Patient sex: M
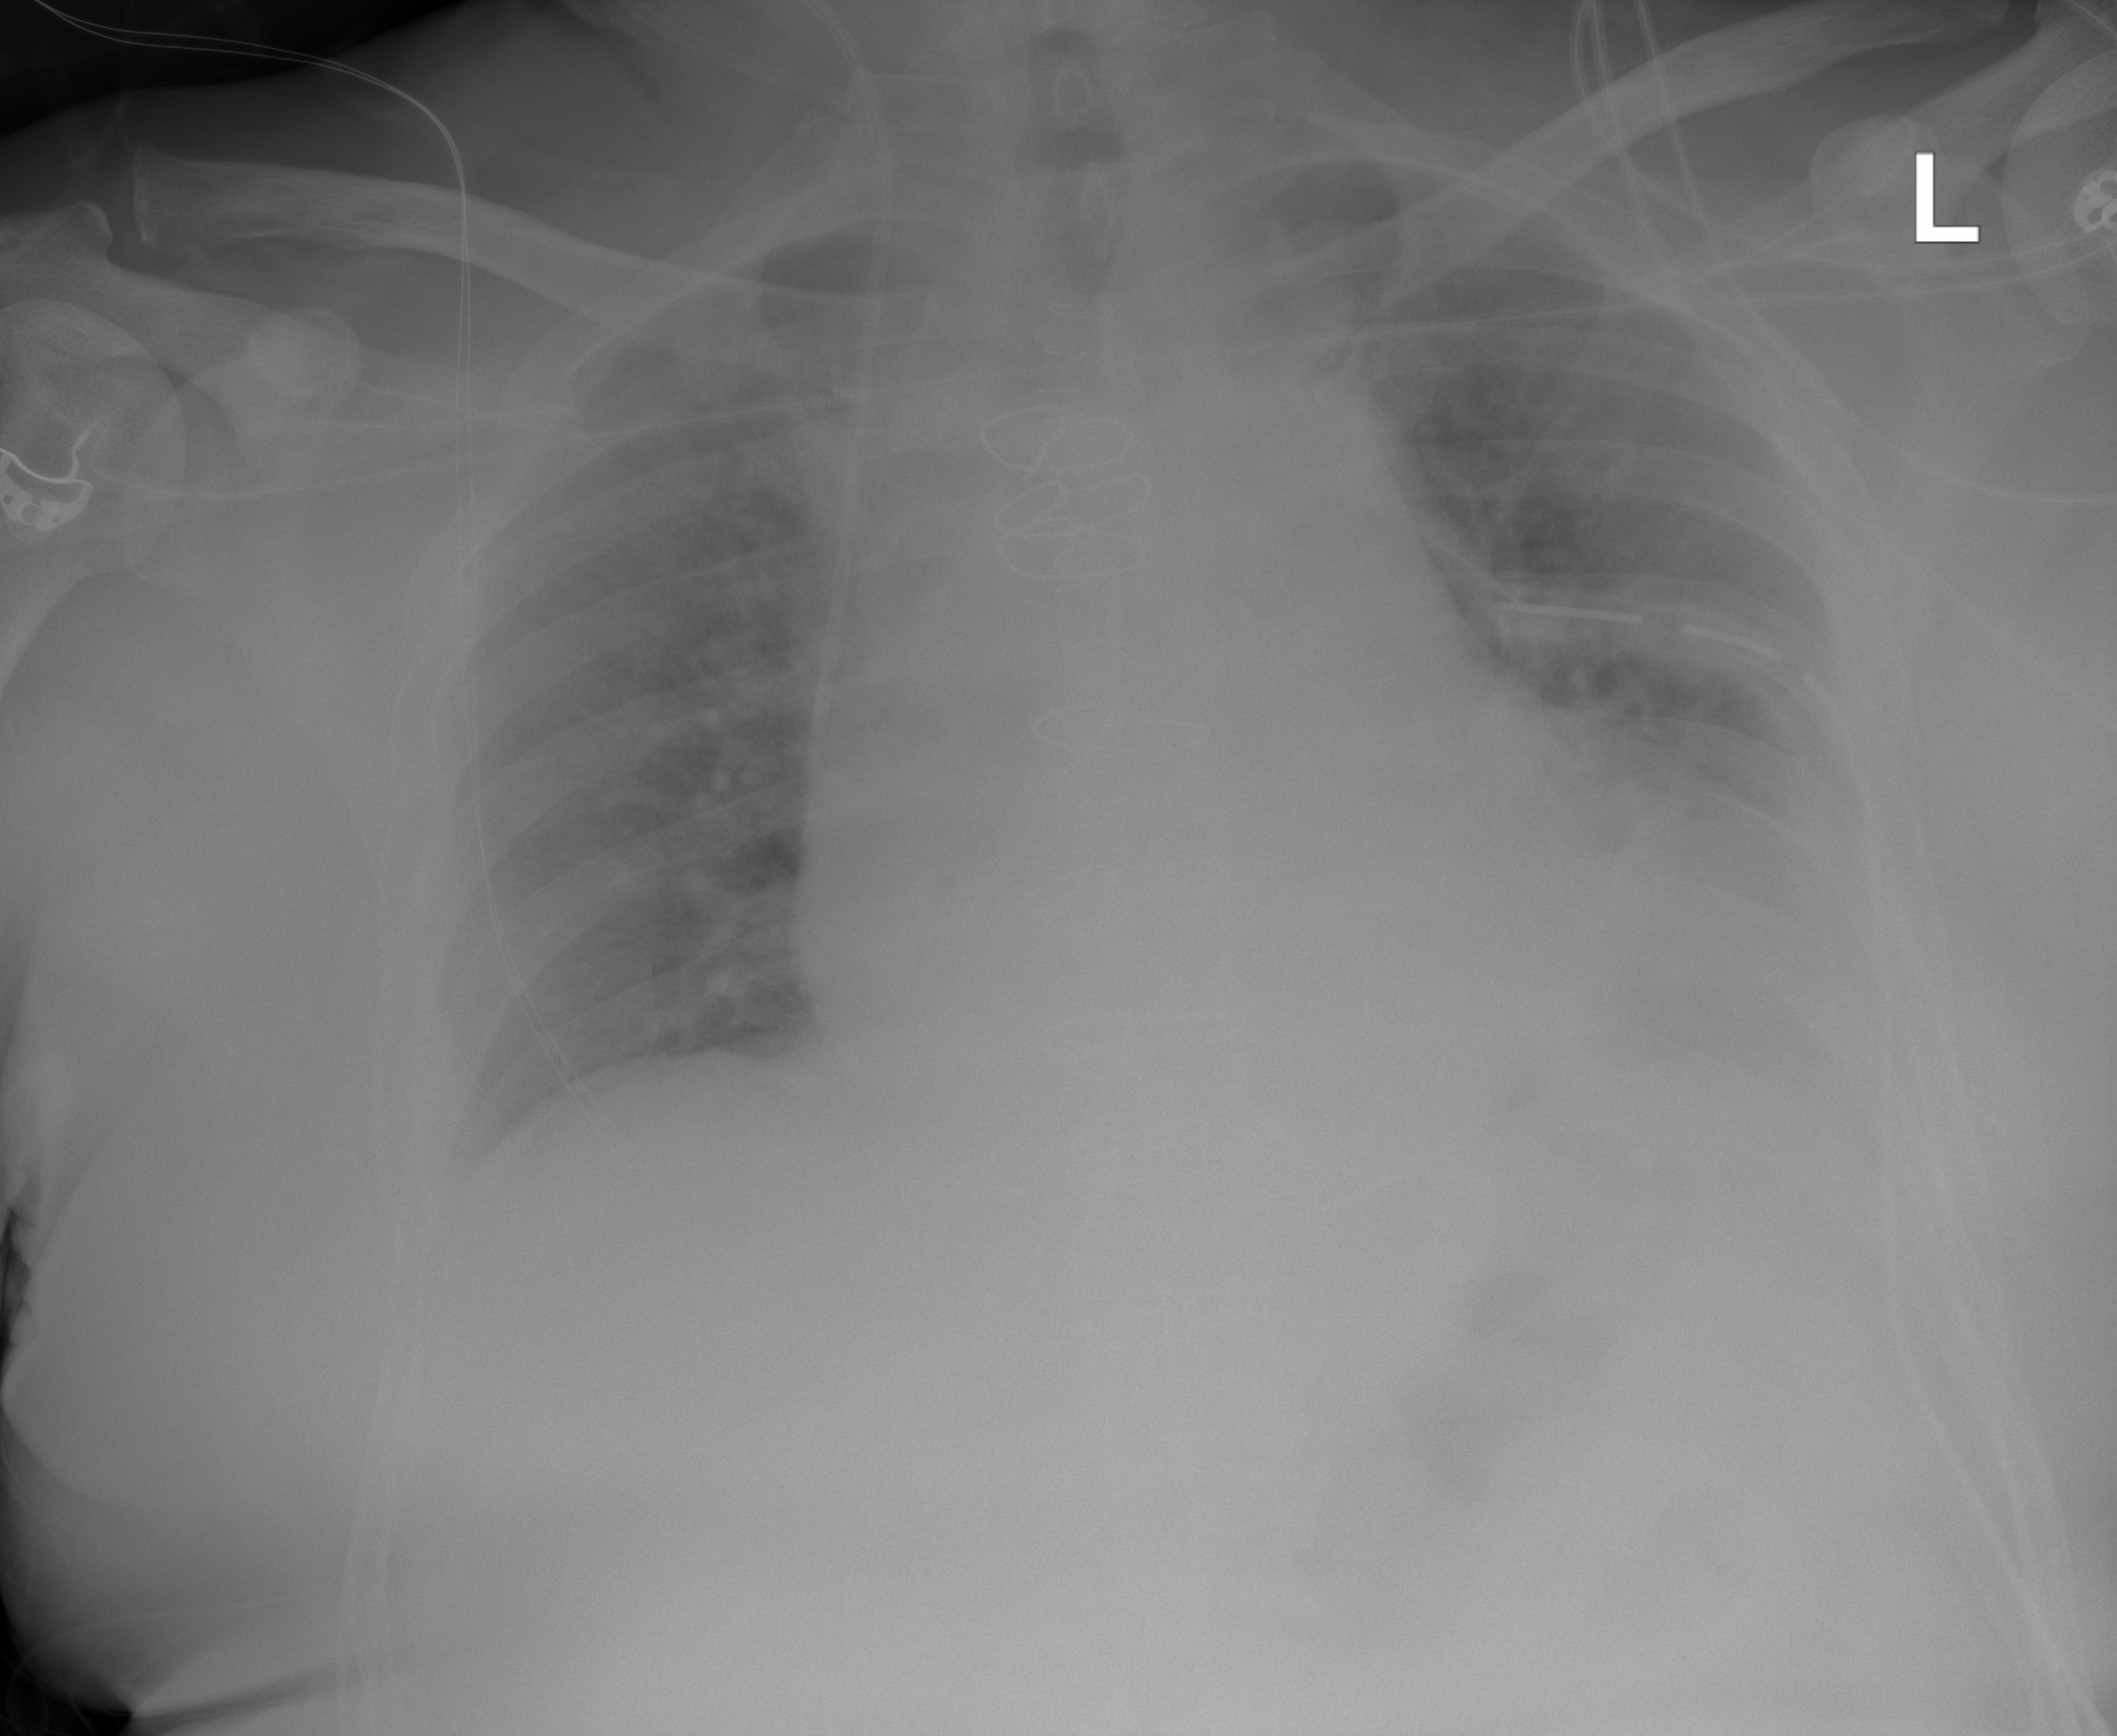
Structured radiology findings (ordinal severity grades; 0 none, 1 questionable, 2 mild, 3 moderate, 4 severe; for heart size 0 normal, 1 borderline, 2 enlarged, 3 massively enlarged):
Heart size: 2
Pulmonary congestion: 0
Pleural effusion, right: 0
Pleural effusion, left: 2
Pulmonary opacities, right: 0
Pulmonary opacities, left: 0
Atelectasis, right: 0
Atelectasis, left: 0